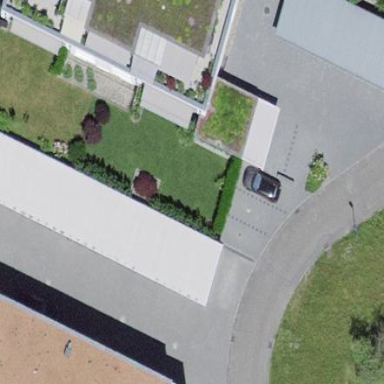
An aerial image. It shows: Garages with flat roofs.